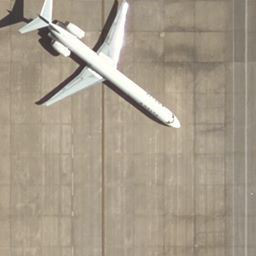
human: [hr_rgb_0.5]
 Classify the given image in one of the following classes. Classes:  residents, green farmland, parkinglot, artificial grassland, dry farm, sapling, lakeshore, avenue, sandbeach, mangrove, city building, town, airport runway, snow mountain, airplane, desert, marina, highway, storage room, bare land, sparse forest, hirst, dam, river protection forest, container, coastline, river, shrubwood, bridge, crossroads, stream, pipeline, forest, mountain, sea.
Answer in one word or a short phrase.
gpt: airplane